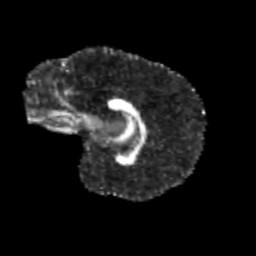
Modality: FA
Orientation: sagittal
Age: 10
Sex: female
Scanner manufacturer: siemens
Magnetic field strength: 3 T
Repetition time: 3.8 s
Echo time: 0.07 s